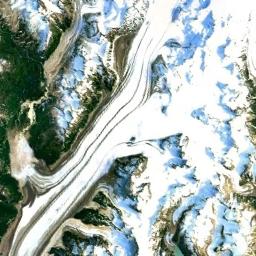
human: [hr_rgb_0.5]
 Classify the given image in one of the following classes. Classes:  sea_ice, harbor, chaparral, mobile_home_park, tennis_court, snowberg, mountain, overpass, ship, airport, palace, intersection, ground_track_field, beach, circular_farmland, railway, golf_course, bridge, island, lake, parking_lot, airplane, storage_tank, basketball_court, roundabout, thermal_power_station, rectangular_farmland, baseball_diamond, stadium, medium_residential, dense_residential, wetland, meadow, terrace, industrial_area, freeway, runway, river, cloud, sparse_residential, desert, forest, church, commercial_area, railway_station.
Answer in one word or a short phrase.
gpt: snowberg